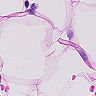
Metastatic tissue present: no